Field crop: tomato
Growth stage: 1
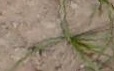
Species: cyperus